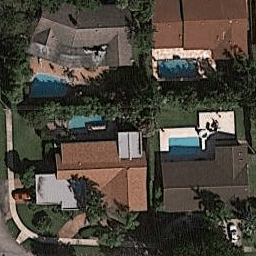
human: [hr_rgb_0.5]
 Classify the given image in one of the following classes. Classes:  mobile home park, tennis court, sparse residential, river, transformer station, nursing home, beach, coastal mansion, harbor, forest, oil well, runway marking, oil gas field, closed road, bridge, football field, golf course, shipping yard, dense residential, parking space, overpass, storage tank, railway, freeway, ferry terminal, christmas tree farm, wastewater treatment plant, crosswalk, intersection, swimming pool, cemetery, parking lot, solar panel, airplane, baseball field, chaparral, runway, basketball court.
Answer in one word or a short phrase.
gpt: coastal mansion